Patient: sex M, age 61
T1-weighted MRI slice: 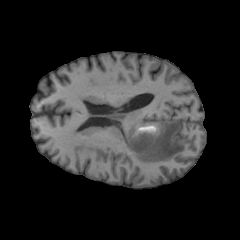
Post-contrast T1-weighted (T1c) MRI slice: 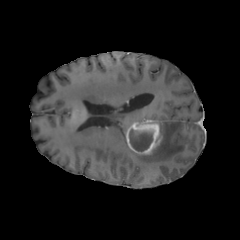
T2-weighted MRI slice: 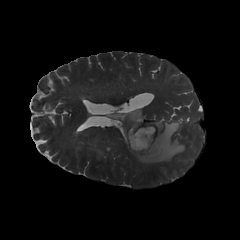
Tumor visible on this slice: yes
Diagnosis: Glioblastoma, IDH-wildtype
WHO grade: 4